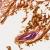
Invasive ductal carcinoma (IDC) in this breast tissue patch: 0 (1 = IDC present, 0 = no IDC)